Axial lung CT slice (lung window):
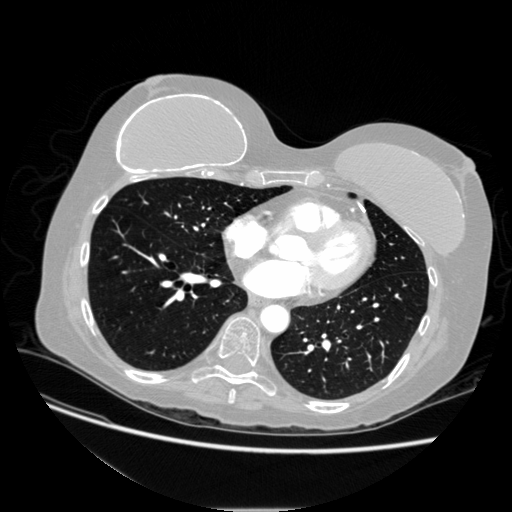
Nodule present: no